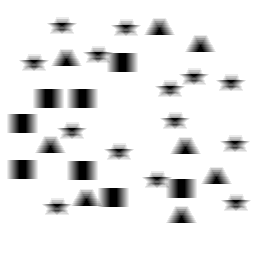
Squares: 8
Triangles: 8
Stars: 14
Total shapes: 30